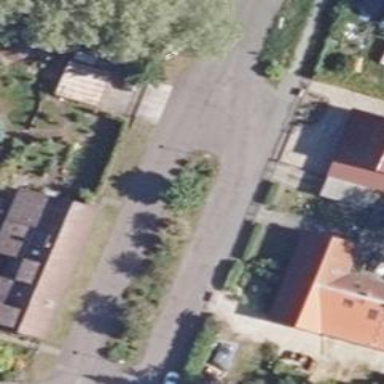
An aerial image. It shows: Residential road with asphalt surface.